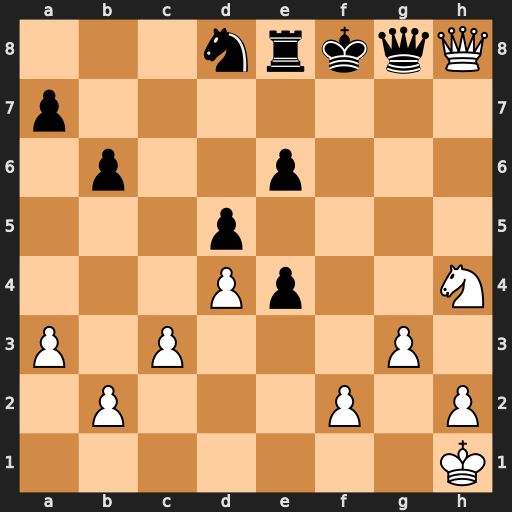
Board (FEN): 3nrkqQ/p7/1p2p3/3p4/3Pp2N/P1P3P1/1P3P1P/7K
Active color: w
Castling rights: -
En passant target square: -
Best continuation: Qf6+ Nf7 Ng6+ Qxg6 Qxg6